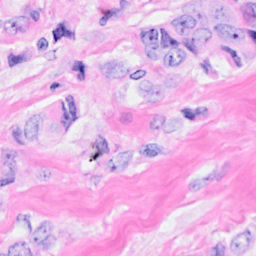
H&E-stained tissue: Breast